Question: My stored procedure:
'''
CREATE PROCEDURE [dbo].[uspUserIsInGroup]
@username varchar(30),
@groupname varchar(30),
@ReturnCount int OUTPUT
AS
BEGIN
SET NOCOUNT ON;
SELECT @ReturnCount = count(*)
FROM sys.database_role_members AS m
INNER JOIN sys.database_principals AS dp
ON m.member_principal_id = dp.principal_id
INNER JOIN sys.server_principals AS l
ON dp.[sid] = l.[sid]
INNER JOIN sys.database_principals AS r
ON m.role_principal_id = r.principal_id
WHERE 1=1
AND l.name = @username
AND r.name = @groupname
END
'''
My asp code:
'''
Set cn = CreateObject("ADODB.Connection")
Set cmd = CreateObject("ADODB.Command")
cn.Open db
Set cmd.ActiveConnection = cn
cmd.CommandText = "uspUserIsInGroup"
cmd.CommandType = 4 '4=adCmdStoredProc
cmd.Parameters.Append cmd.CreateParameter("@username", 203, 1, 100, "peds\pss_admin")
cmd.Parameters.Append cmd.CreateParameter("@groupname", 203, 1, 100, "rolePSS_admin")
cmd.Parameters.Append cmd.CreateParameter("@ReturnCount", 200, 2, 255)
cmd.Execute
response.write "value returned is: " & cmd.Parameters(2).Value & "<br />"
'''
I've tried:
'''
response.write "value returned is: " & cmd.Parameters(2).Value & "<br />"
response.write "value returned is: " & cmd.Parameters(2) & "<br />"
response.write "value returned is: " & cmd.Parameters("@ReturnCount").Value & "<br />"
response.write "value returned is: " & cmd.Parameters("@ReturnCount") & "<br />"
'''
I've tried with '@' and without. I've checked the permissions. In call cases I get '0', but the value should be 1.
Running a trace on SQL, this is what's being run:
'''
declare @p3 int
set @p3=0
exec uspUserIsInGroup N'peds\pss_admin',N'rolePSS_admin',@p3 output
select @p3
'''
Which does give a result of 1.

What am I doing wrong, what am I missing? Does it have any thing to do with the fact that when I run the code from the Trace, the result has "(No column name)"?
Thanks!
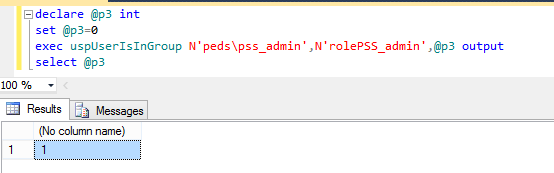
Answer: As discussed in the comments the result of your query can change according to the permissions of the logged in user.
You can use <URL> if you don't want to grant the asp account the required permissions directly.
<URL> states
> Any user can see their own user name, the system users, and the fixed
database roles. To see other users, requires ALTER ANY USER, or a
permission on the user. To see user-defined roles, requires ALTER ANY
ROLE, or membership in the role.
<URL> states
> Any user can view their own role membership. To view other role
memberships requires membership in the db_securityadmin fixed database
role or VIEW DEFINITION on the database.
<URL> states
> Any login can see their own login name, the system logins, and the
fixed server roles. To see other logins, requires ALTER ANY LOGIN, or
a permission on the login. To see user-defined server roles, requires
ALTER ANY SERVER ROLE, or membership in the role.